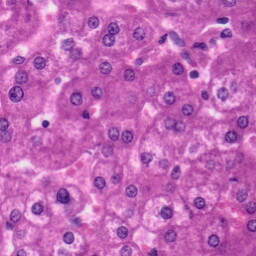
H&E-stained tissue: Liver